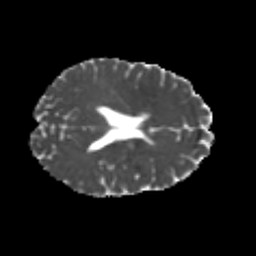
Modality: MD
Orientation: axial
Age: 25
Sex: female
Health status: healthy
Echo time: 0.074 s